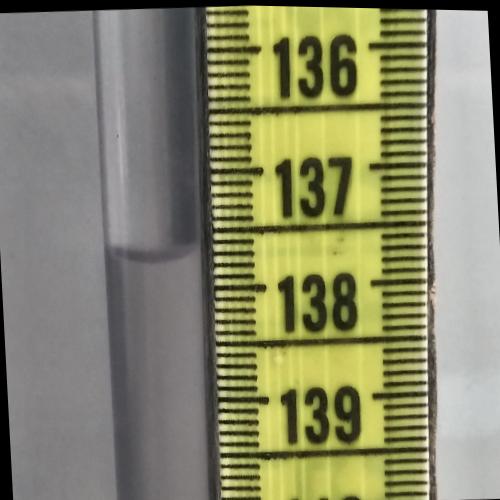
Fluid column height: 137.7 cm